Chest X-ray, AP view. Patient: 64 years old, sex M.
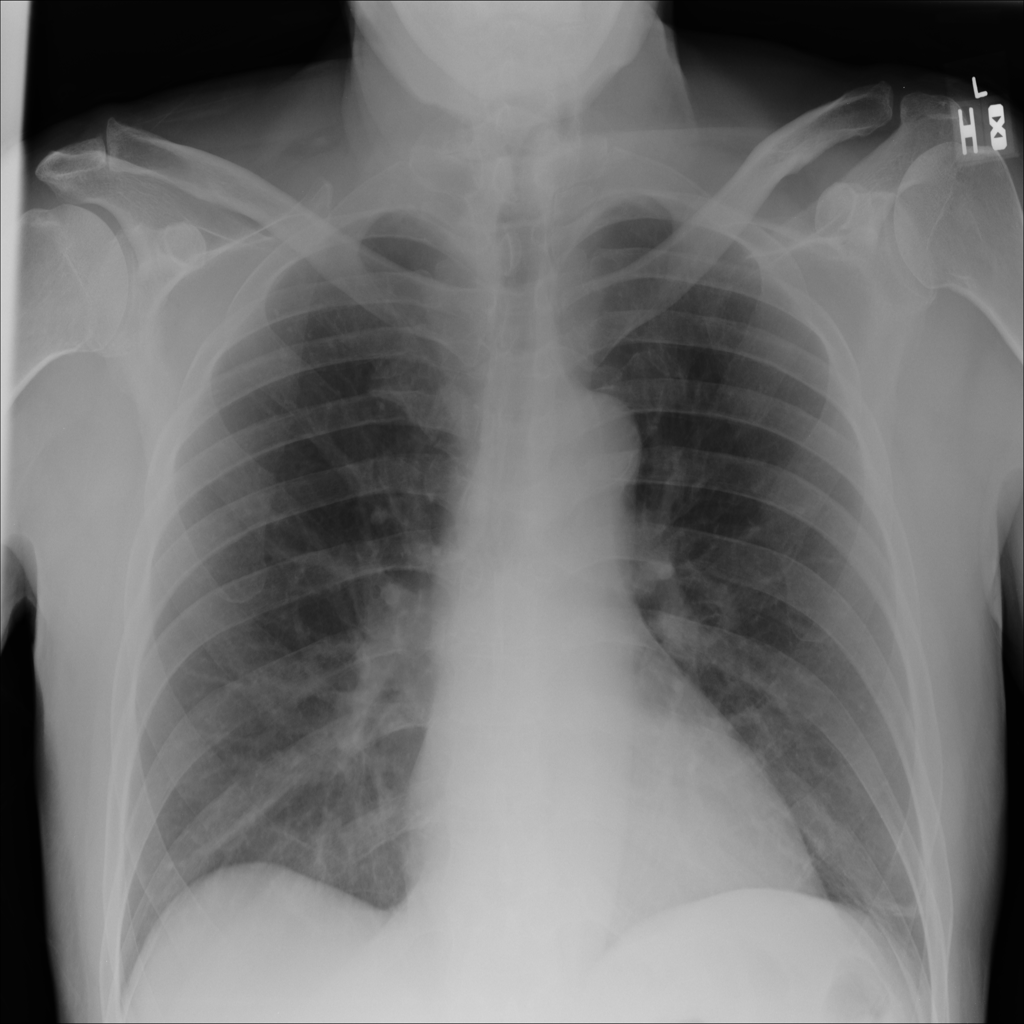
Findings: No Finding